一年级 · 组合数学
你能用 4 个表示不同的两位数吗? 请你画一画。（6 分）

| 十位 | 个位 |
| :--- | :--- |
|  |  |
|  |  |

| 十位 | 个位 |
| :--- | :--- |
|  |  |
|  |  |
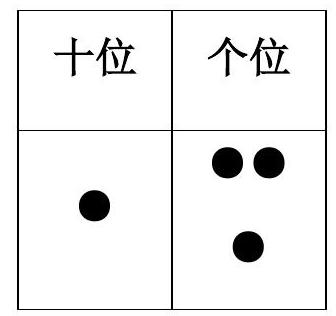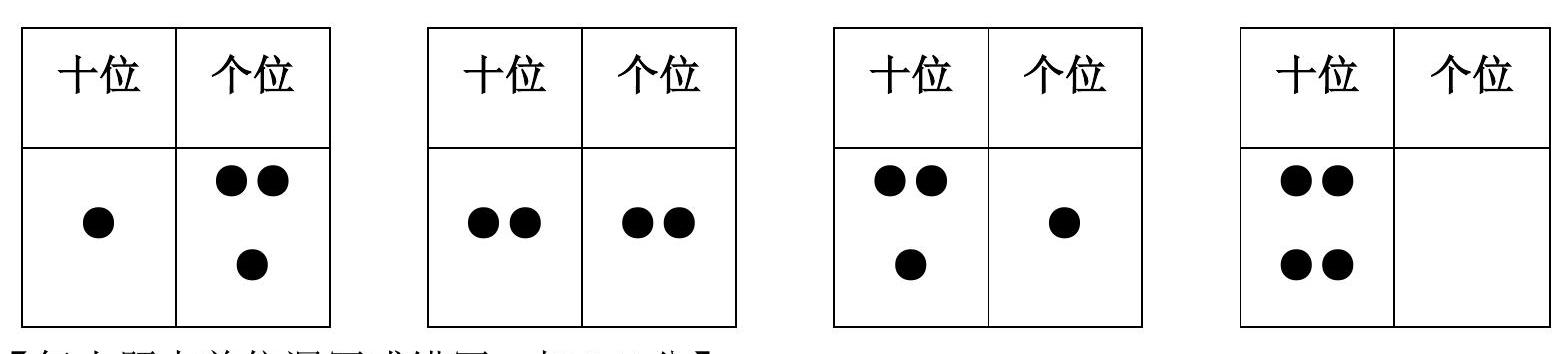
答案: 详解【每组涂色顺序不唯一, 十位、个位错其一均不得分】